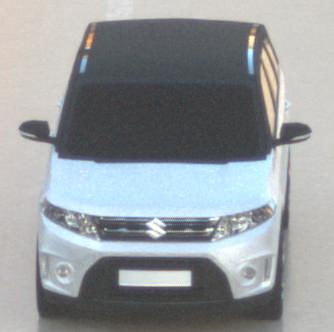
Make: Suzuki
Model: Vitara 1.6
Detailed model: Vitara (LY)
Model produced from: 2015/04
Model produced until: 2018/08
Doors: 5
Color: white
Road condition: wet road
Daytime: sunrise or sunset
Contrast: low contrast